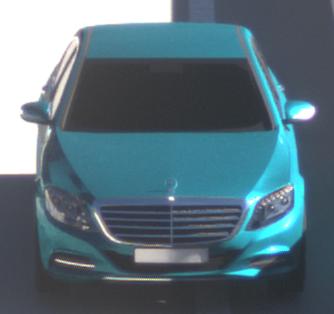
Make: Mercedes-Benz
Model: S 400 HYBRID
Detailed model: S-Class (222) Limousine
Model produced from: 2013/05
Model produced until: 2015/04
Doors: 4
Color: blue
Road condition: dry road
Daytime: morning or afternoon
Contrast: high contrast